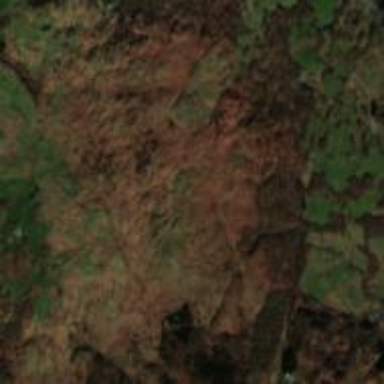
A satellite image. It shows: Landscape featuring fell.